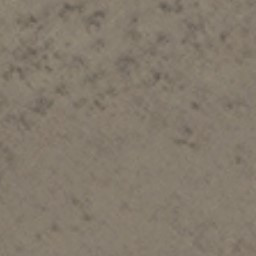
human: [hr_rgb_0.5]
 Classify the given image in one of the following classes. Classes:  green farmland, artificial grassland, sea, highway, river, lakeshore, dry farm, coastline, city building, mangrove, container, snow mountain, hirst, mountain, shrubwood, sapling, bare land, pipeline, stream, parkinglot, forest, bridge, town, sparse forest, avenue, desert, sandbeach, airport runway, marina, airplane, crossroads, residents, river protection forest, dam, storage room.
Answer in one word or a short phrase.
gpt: bare land